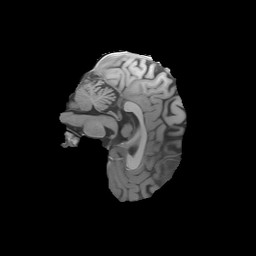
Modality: T1w
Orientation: sagittal